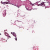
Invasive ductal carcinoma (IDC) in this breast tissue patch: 0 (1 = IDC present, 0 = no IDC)